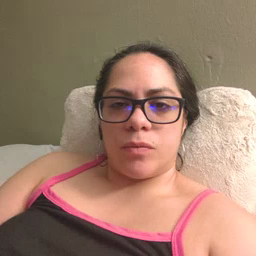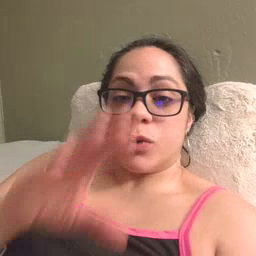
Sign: goose